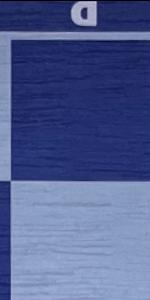
Label: Empty